【题型】填空题　【知识点】平面几何　【难度】easy
如图, $AD // BE // CF$, $\frac{AB}{BC} = \frac{1}{2}$, $DE = 5$, 则 $DF$ 的长为\_\_\_\_\_\_。

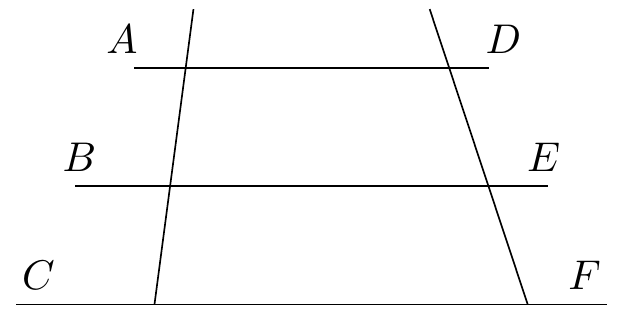
【解答】
解：$\because AD // BE // CF$, $\frac{AB}{BC} = \frac{1}{2}$, $DE = 5$,

$\therefore \frac{AB}{BC} = \frac{DE}{EF} = \frac{1}{2}$,

$\therefore EF = 10$,

$\therefore DF = DE + EF = 5 + 10 = 15$,

故答案为：15。